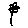
Label: flower